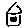
Label: house